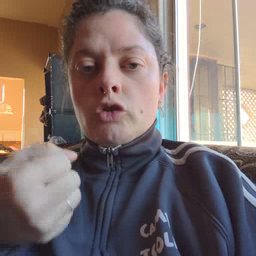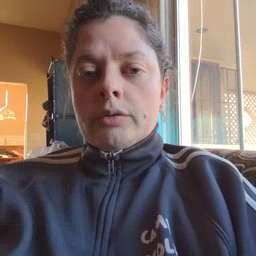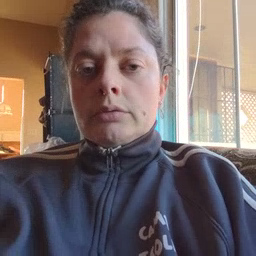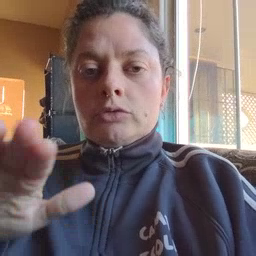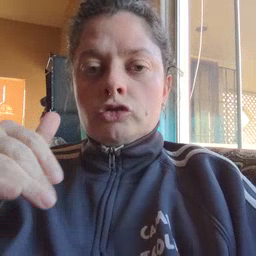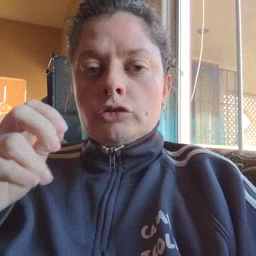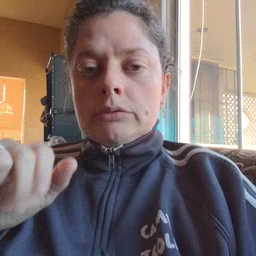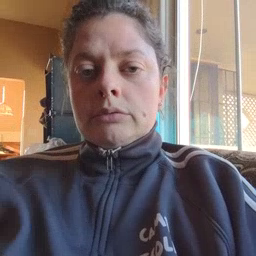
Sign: jeans